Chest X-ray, AP view. Patient: 75 years old, sex F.
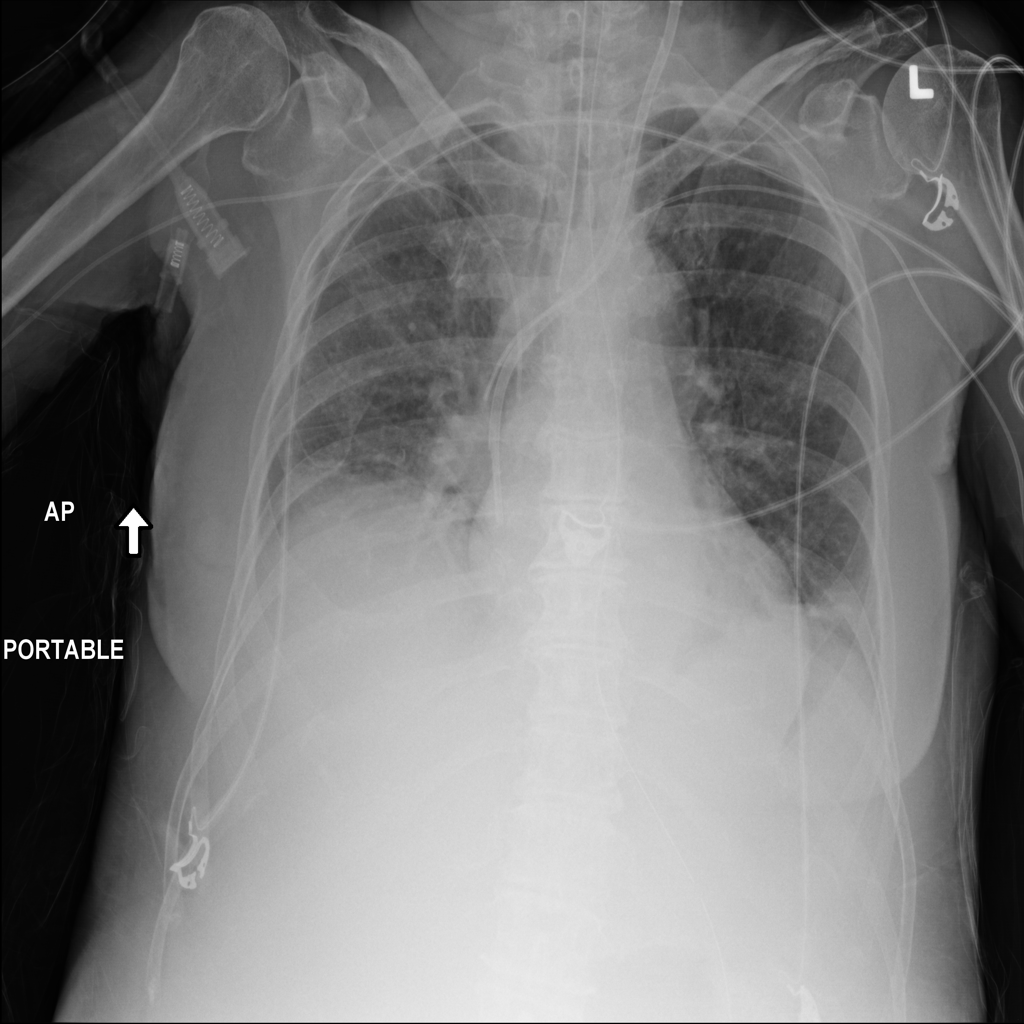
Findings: No Finding